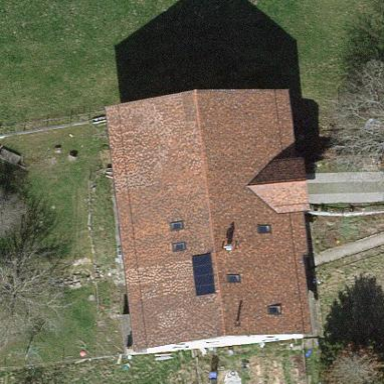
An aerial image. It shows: Detached building.